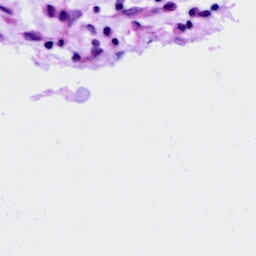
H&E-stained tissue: Ovarian